Question: I have a texture and a mesh, if I apply the texture on the mesh, it tiles it continuously as one would expect. The offset for each tile is equal.
Non-tilable texture or texture with some outstanding elements are looking repetitive and cheap.
Example:

My first attempt was to programatically generate a texture size of a mesh with randomised offsets for each tiles. Of course the size of the texture became a problem, let alone the GPU limitation of a single texture max size.
I would like to know if there's a way to make a Unity shader or a material that would load a single texture and tile it with random offsets for each tile and do it only once to keep the performance high?
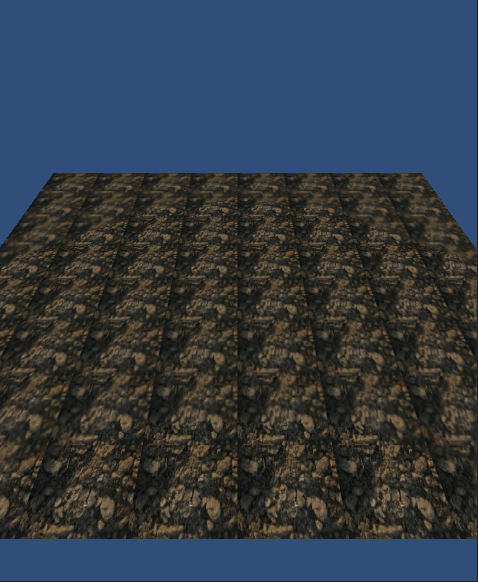
Answer: Basically, non-tilable textures and textures with some outstanding elements are different problems.
# Non-tilable textures
There are 2 ways of solving it:
1. Fixing the texture itself;
2. Mirrored repeat can be used in some cases (see GL_MIRRORED_REPEAT)
# Textures with some outstanding elements
This can be solved in the following ways (or conjunction of them):
1. Modifying the texture (this includes enlargement as well);
2. Using multitexturing;
3. Well, maybe mirrored repeat can be used as well in some cases.
# Shifting texture coordinates randomly
Unfortunately, I can't think of any case of these 2 problems (except, maybe, white nose textures) where texture coordinates shifting is a solution.